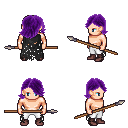
a pixel art fantasy rpg character, male body template, human, light skin, black tattered cape, white pants, purple swoop hairstyle, maroon shoes, spear, four views (front, back, left, right), 2x2 character sprite sheet, small pixel art, hard edges, no anti-aliasing